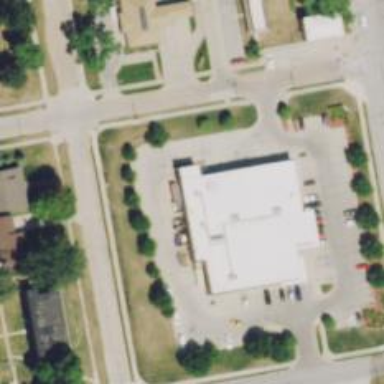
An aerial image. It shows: Pharmacy providing healthcare services.